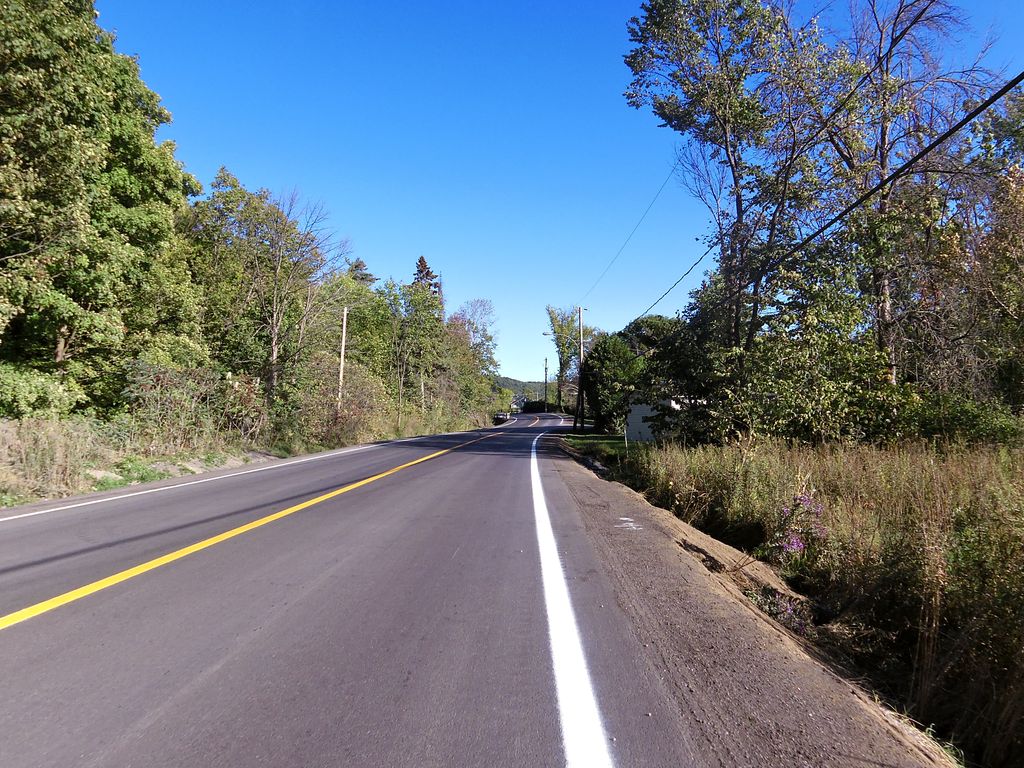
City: ottawa-gatineau